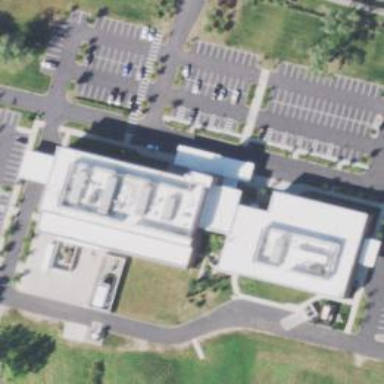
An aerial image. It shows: Hospital providing healthcare services.